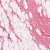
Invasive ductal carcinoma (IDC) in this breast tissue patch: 0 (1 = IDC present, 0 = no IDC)